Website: slack
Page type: billing-address
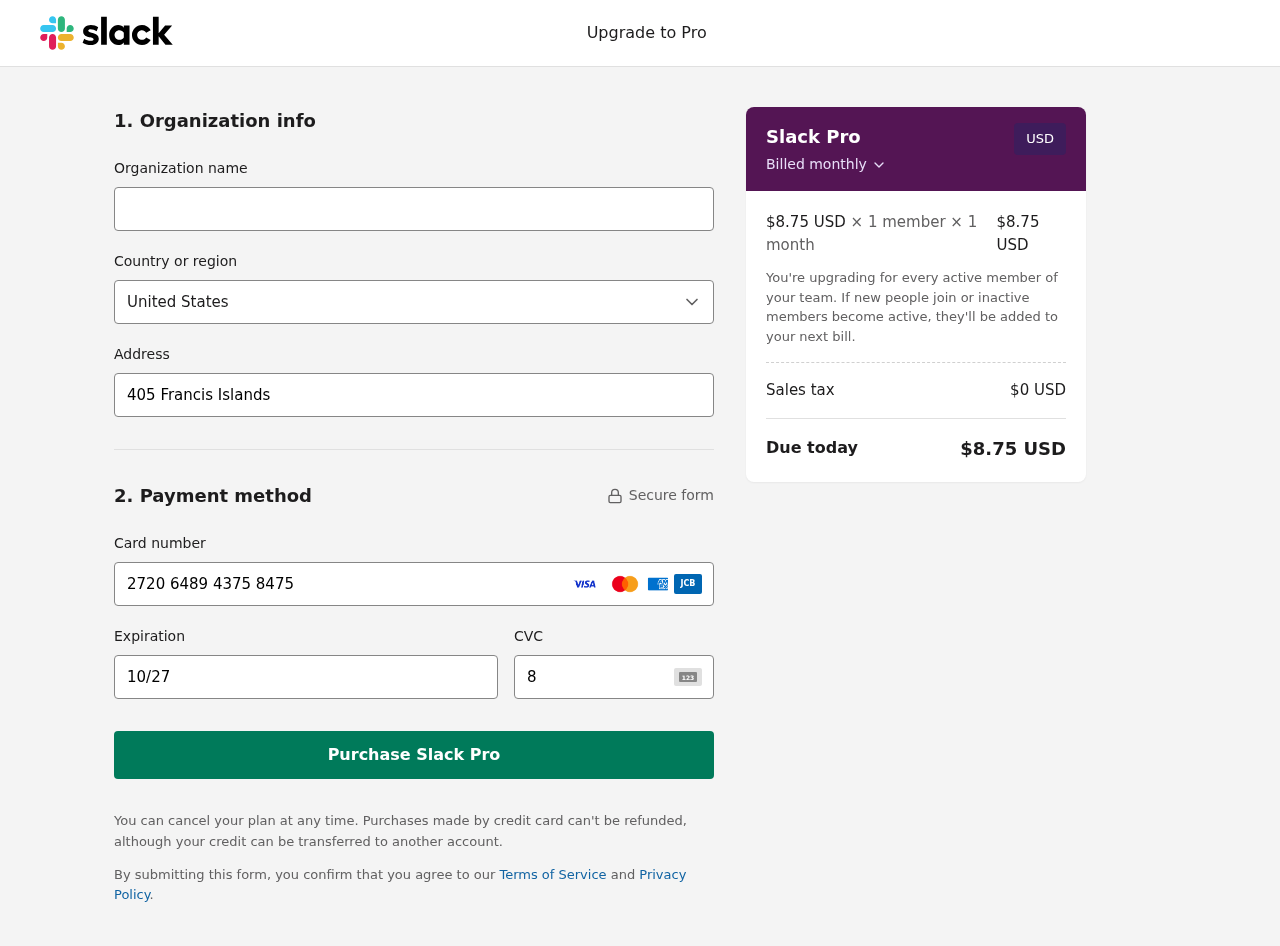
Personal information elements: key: PII_CARD_CVV
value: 837
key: PII_CARD_EXPIRY
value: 10/27
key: PII_CARD_NUMBER
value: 2720 6489 4375 8475
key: PII_COUNTRY
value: United States
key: PII_STREET
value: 405 Francis Islands
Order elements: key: ORDER_PRICE_PER_MEMBER
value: $8.75 USD
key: ORDER_MEMBER_COUNT
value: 1
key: ORDER_MONTH_COUNT
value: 1
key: ORDER_SUBTOTAL
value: $8.75 USD
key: ORDER_TAX
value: $0
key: ORDER_TOTAL
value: $8.75 USD